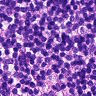
Metastatic tissue present: no